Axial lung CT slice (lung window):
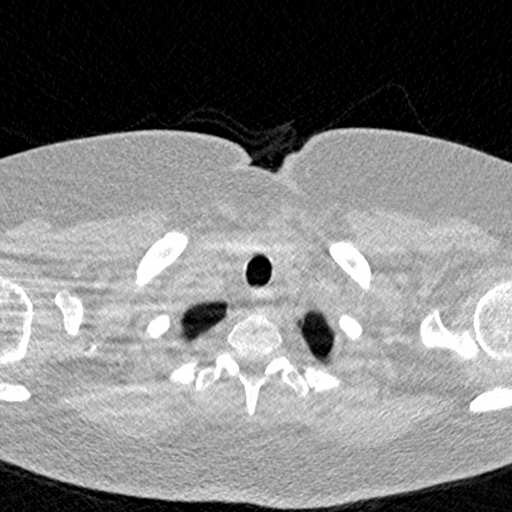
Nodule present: no